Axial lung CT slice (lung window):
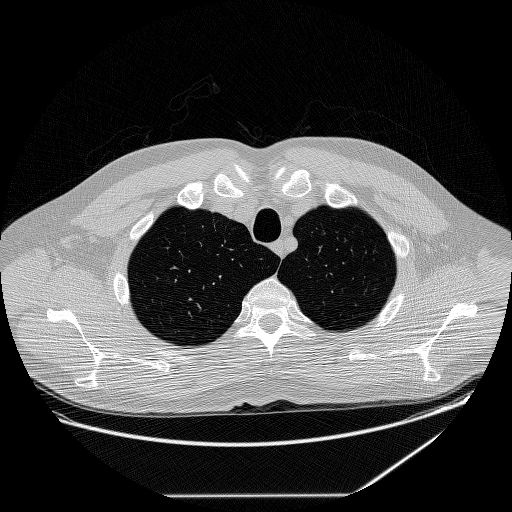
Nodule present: no